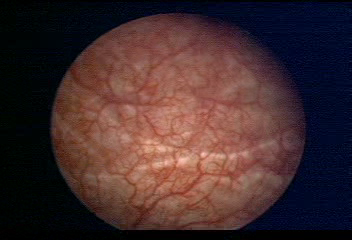
Modality: WLC
Class: Normal mucosa
Bladder cancer association: No